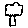
Label: tree